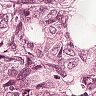
Metastatic tissue present: yes